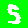
Digit: 5